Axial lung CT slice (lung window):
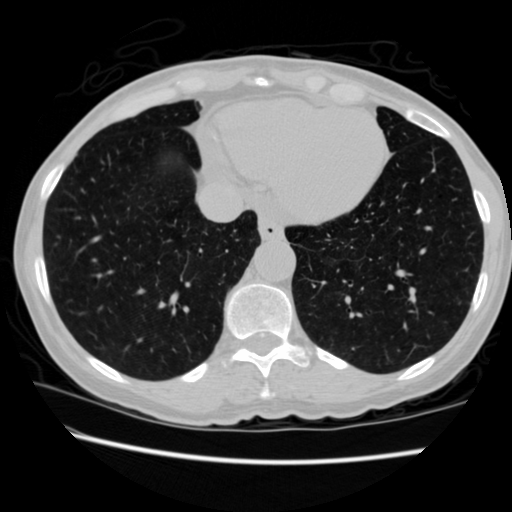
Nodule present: no